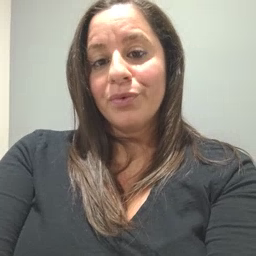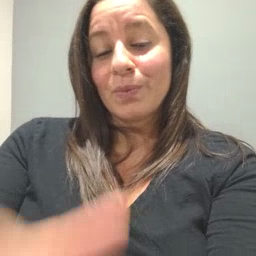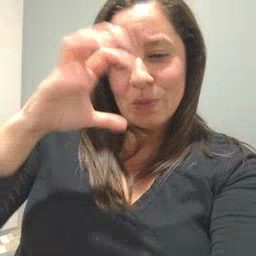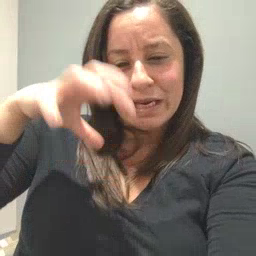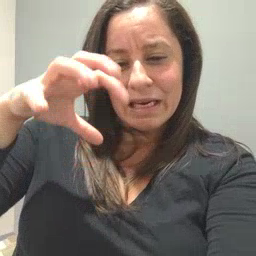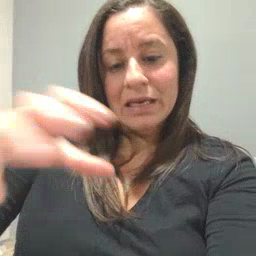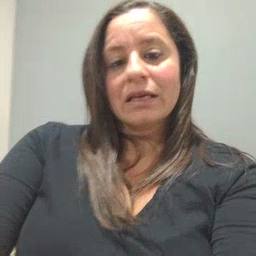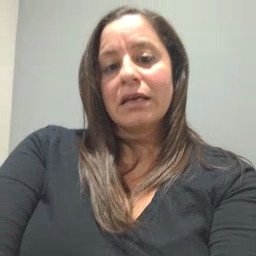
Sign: rain